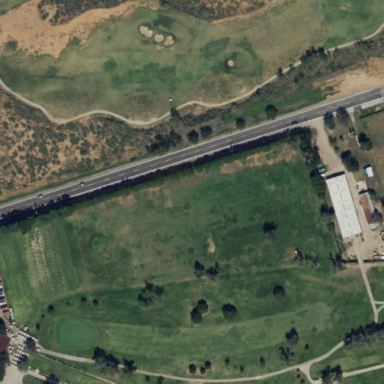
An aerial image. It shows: Golf rough area.